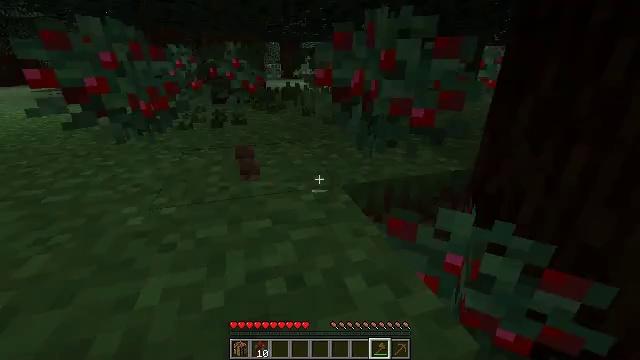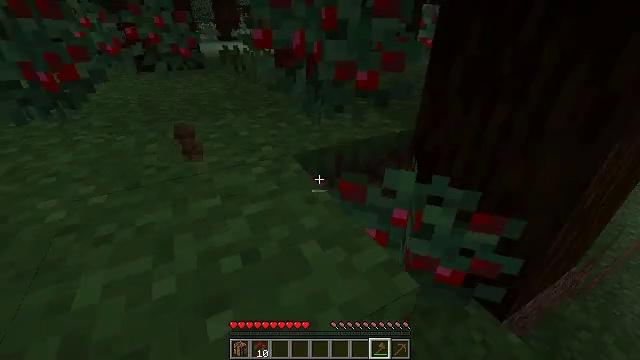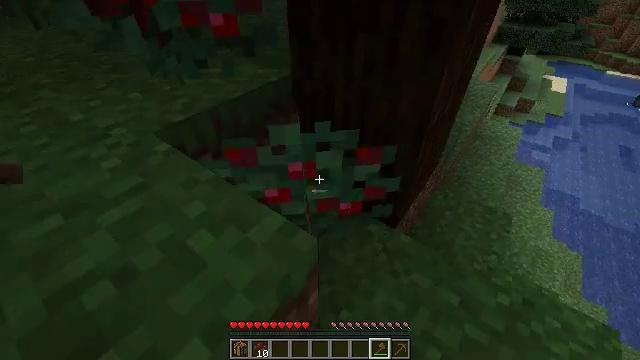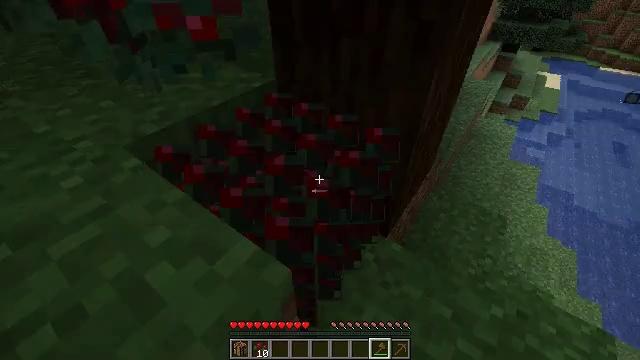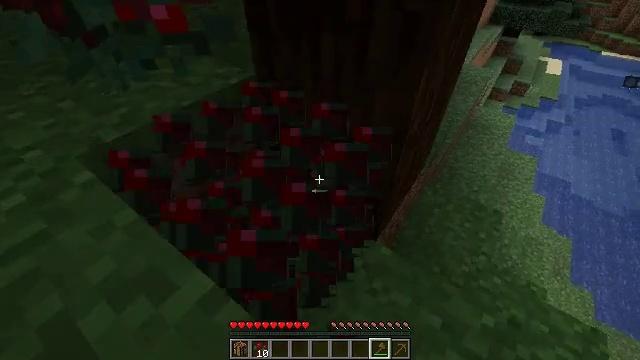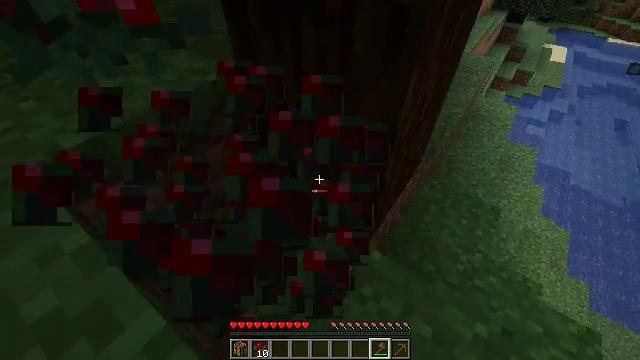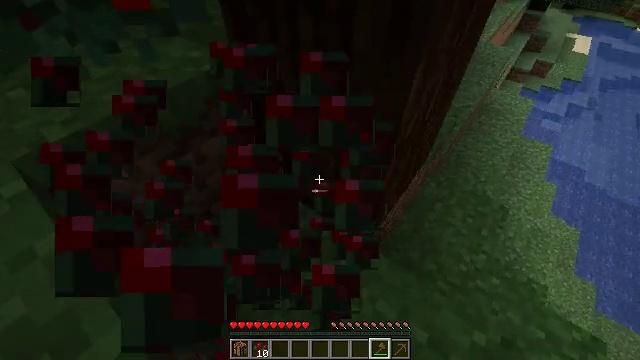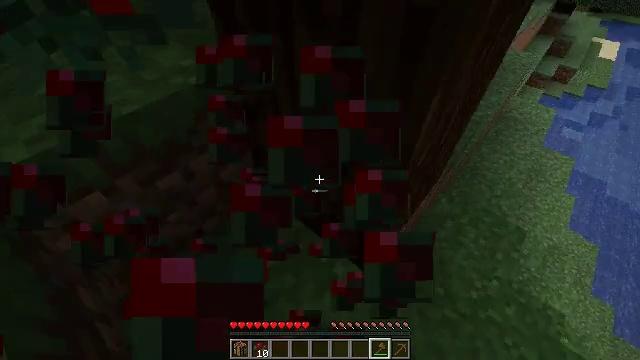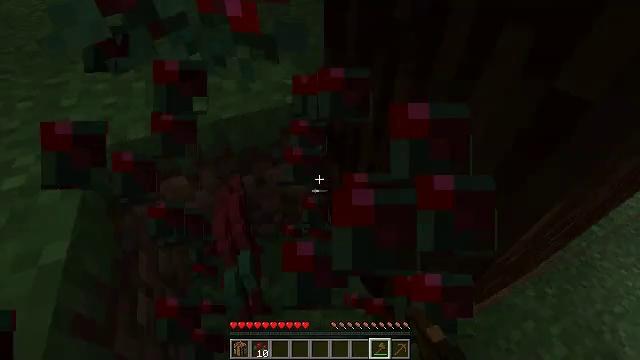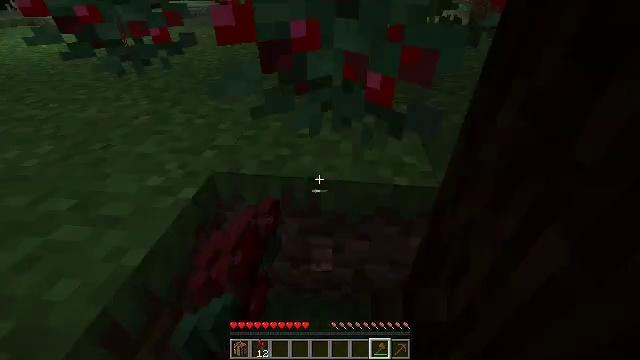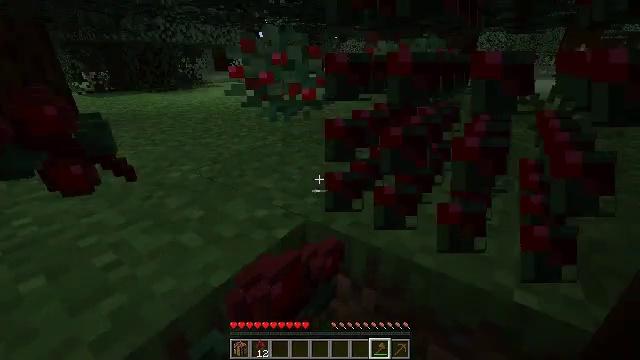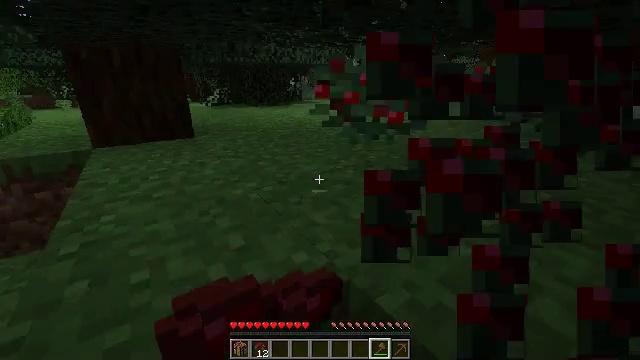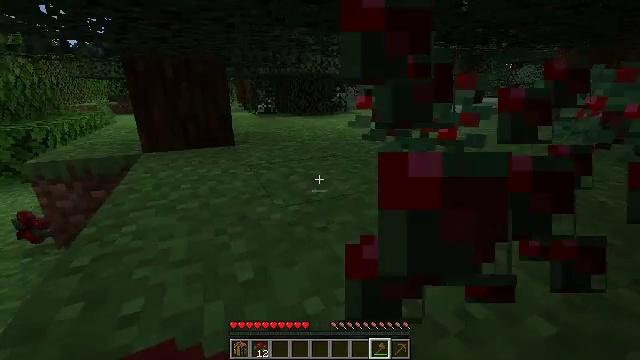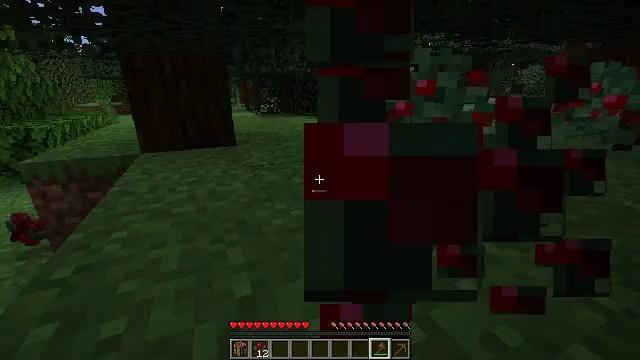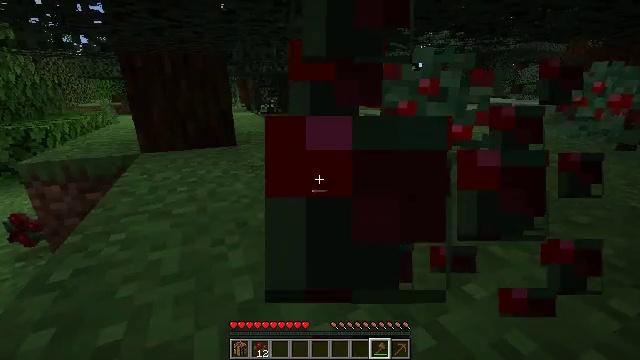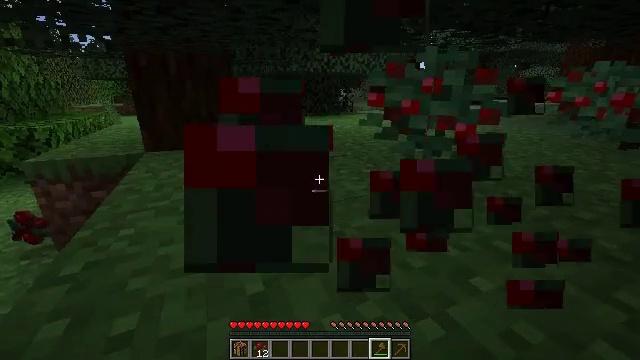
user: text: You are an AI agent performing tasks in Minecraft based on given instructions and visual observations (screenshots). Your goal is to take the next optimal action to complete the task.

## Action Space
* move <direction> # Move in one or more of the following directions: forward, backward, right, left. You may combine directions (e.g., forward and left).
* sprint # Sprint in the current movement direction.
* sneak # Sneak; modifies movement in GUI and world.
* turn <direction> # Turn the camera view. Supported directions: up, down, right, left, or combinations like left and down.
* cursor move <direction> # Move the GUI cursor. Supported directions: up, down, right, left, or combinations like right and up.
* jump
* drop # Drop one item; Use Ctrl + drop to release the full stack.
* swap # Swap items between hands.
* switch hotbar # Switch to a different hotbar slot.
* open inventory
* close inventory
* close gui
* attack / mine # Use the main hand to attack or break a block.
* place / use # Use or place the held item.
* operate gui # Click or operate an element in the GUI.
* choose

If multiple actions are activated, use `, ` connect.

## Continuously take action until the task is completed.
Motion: motion action
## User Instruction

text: Gather sweet berries from the bush.
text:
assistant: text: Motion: move forward, turn right and down
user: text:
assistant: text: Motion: move forward, turn right and down
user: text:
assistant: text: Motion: move forward, attack / mine
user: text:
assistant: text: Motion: move forward, turn down, attack / mine
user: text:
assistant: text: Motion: move forward, turn down, attack / mine
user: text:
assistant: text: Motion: move forward, turn left and down, attack / mine
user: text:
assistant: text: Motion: move forward, turn left, attack / mine
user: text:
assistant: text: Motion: move forward, turn left and up, attack / mine
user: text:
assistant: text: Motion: move forward, turn left and up, attack / mine
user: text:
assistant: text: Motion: move forward, turn left and up, attack / mine
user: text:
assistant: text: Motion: move forward, turn left and up
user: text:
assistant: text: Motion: move forward, turn left and up
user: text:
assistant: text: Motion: move forward and move left
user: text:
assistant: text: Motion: move forward and move left
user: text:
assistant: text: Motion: move forward and move left
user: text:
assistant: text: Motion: move forward and move left
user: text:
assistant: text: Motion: move forward and move left
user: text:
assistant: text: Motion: move forward and move left
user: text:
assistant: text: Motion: move forward and move left
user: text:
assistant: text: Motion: move forward and move left
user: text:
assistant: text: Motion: move forward and move left
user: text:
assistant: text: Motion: move forward and move left, turn left
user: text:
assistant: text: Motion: move forward and move left, turn left
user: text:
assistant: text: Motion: move forward and move left
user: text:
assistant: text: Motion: move forward and move left
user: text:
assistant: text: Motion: move forward and move left
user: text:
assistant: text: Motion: move forward and move left
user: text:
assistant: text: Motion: move forward and move left
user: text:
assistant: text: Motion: move forward and move left
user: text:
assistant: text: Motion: move forward and move left